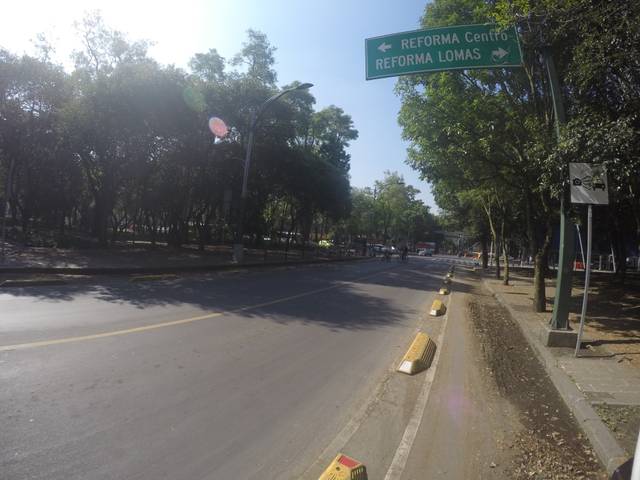
Region: Mexico
Coordinates: 19.673, -99.518